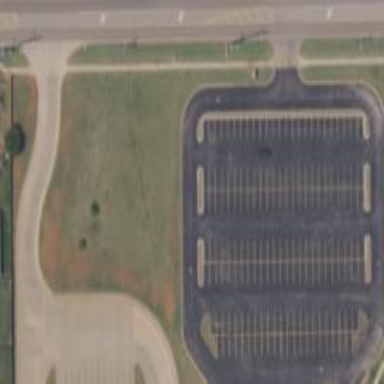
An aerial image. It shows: Parking area.